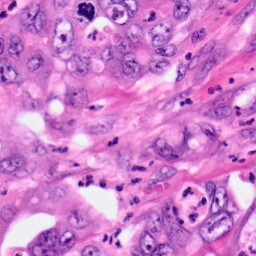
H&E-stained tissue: Pancreatic